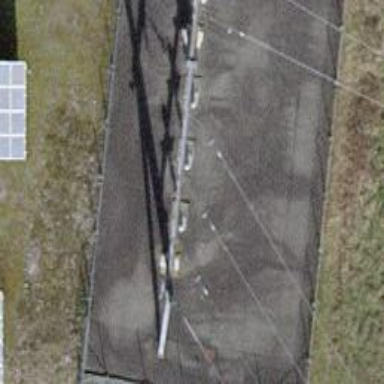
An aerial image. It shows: Insulator used in power equipment.